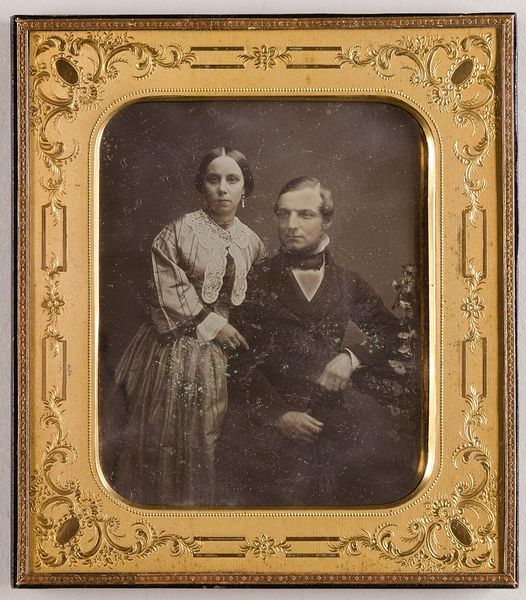
Titel: Dr. F. B. Albers und seine Frau Kate, geb. Chestnut
Künstler: Wilhelm Breuning
Standort: Hamburg
Institution: Museum für Kunst und Gewerbe Hamburg
Schlagwörter: mann, frau, person, foto, fotografie, photographie, doppelbildnis, doppelportrait, photo, lichtbild, daguerreotypie, historische, bildwerke, angewandte und bildende kunst, hessische systematik, persönlichkeit, porträtfotografie, porträtphotographie, doppelporträt